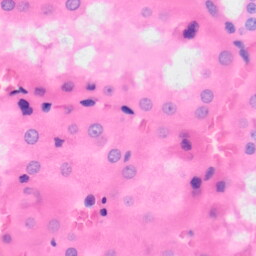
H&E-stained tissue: Kidney